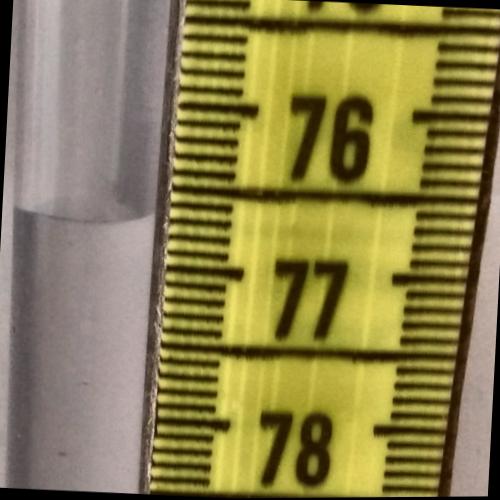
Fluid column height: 76.7 cm